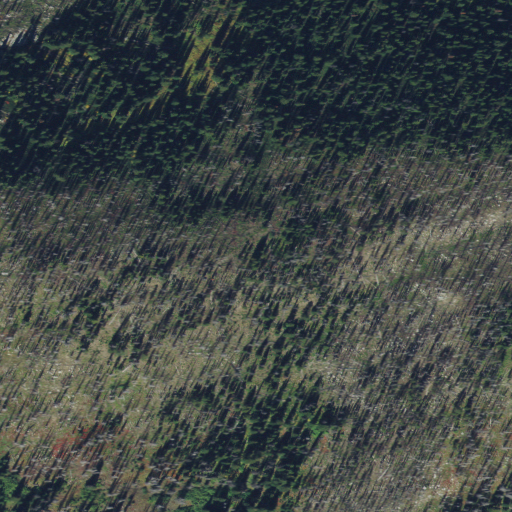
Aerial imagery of gap in Idaho named Tribulation Saddle containing shrub, evergreen forest, and grassland